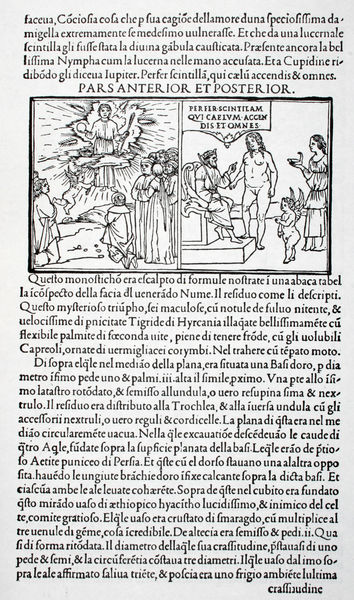
Titel: Hypnerotomachia Poliphili, Triumphus Tertius - Pars Anterior et Posterior
Institution: (Seriendruck)
Schlagwörter: akt, berg, flügel, gott, himmel, mann, nackt, weiß, landschaft, menschen, frau, kleid, männer, nacht, schwarz, zeichnung, gericht, richter, bibel, faru, neues testament, rahmen, bild, kirche, kind, blatt, engel, putte, putto, holzschnitt, schrift, bilder, italien, grafik, rand, könig, thron, stufen, buch, rechteck, religion, strahlen, druck, druckgraphik, druckgrafik, stich, seite, illustration, schwarzweiß, text, konturen, beschriftung, literatur, trohn, beten, allegorie, buchdruck, buchseite, poster, xylographie, jesus, altes testament, knieend, mittelalter, religiös, erscheinung, absatz, emblem, heilig, gloriole, geflügelt, biblisch, szenen, nachher, vorher, letter, auferstehung, abbildung, wort, latein, lateinisch, schrift text, italienisch, reformation, pilger, buchillustration, buchmalerei, druckschrift, illustrationen, icon, inkunabel, blocksatz, freu, verklärung, sprechblase, typus, buchseit, typologie, antitypus, bild und text, pars, pars anterior et posterior, xylografie, anterior